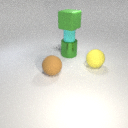
large green rubber cube above small cyan rubber cylinder